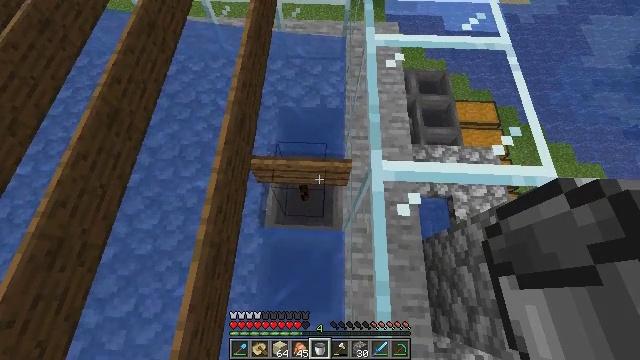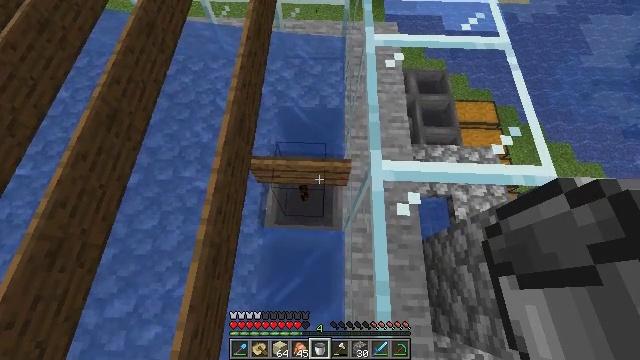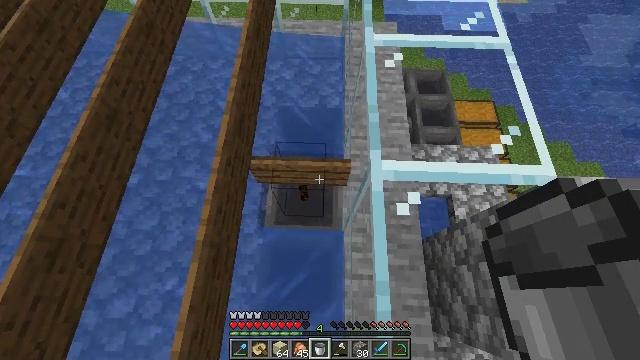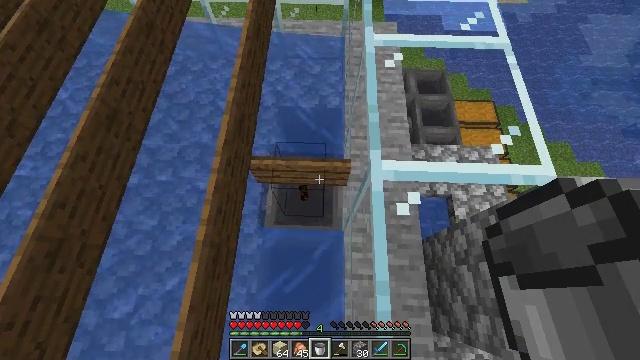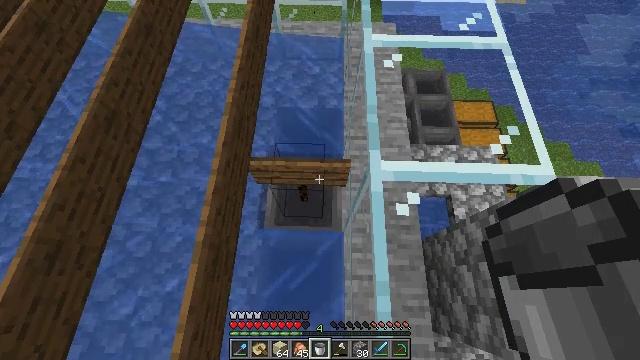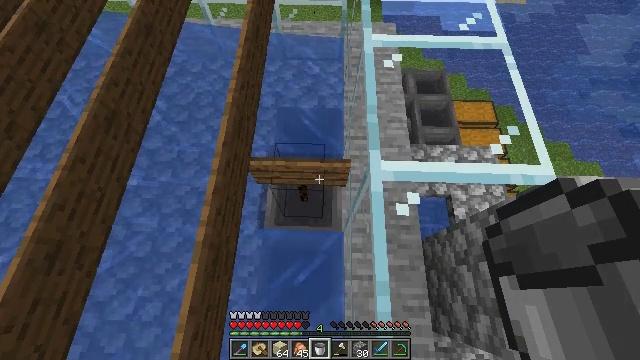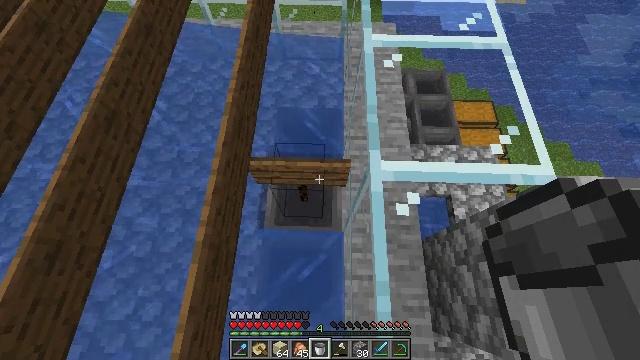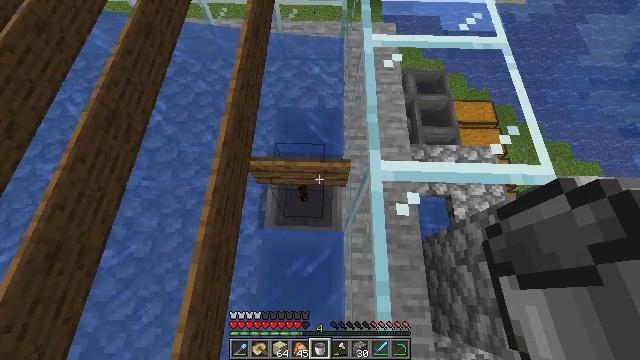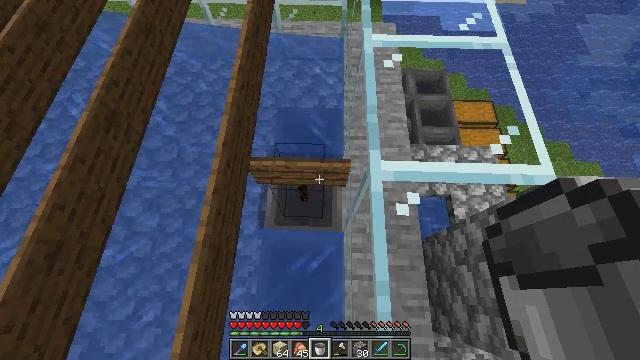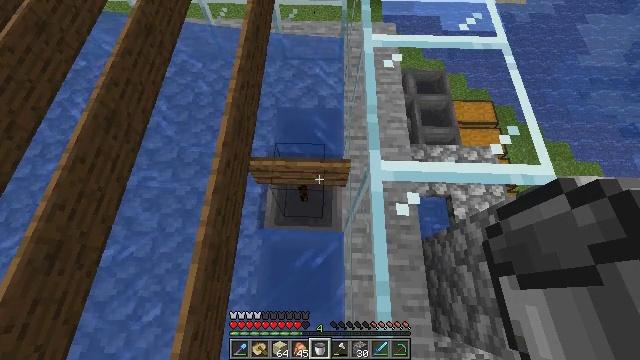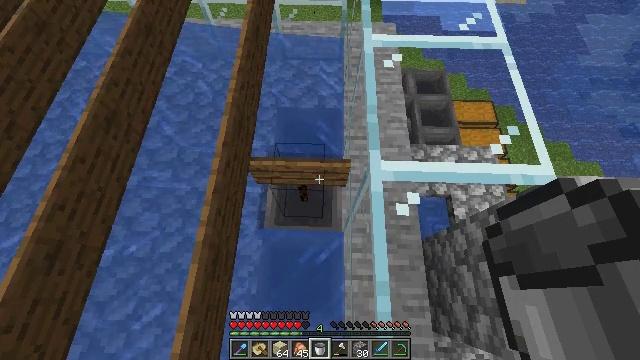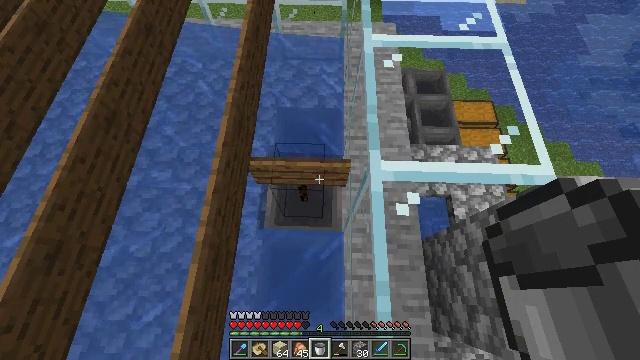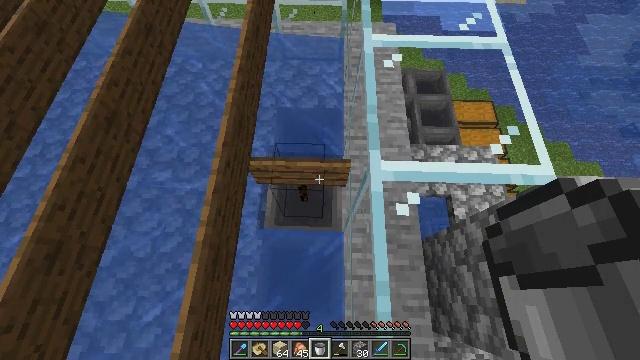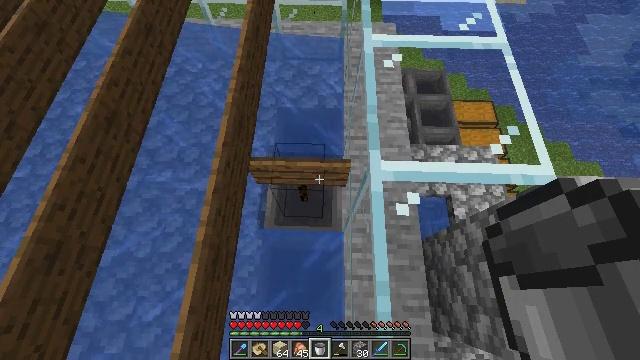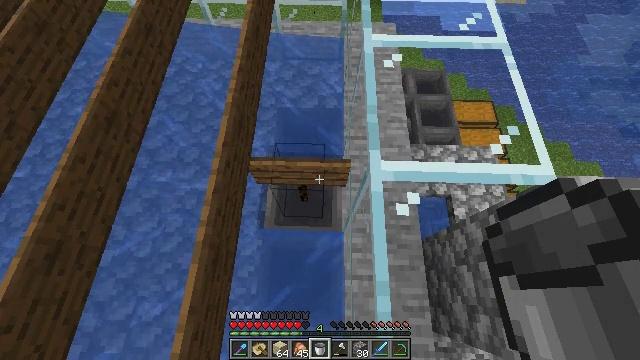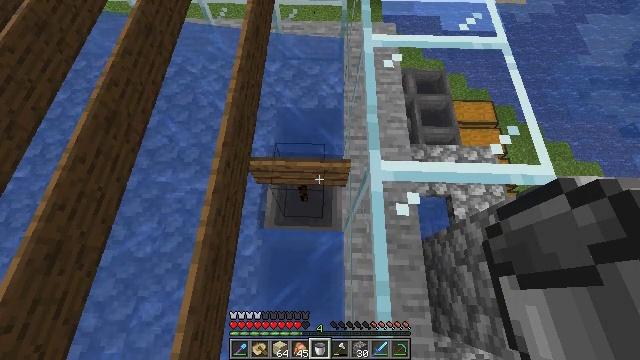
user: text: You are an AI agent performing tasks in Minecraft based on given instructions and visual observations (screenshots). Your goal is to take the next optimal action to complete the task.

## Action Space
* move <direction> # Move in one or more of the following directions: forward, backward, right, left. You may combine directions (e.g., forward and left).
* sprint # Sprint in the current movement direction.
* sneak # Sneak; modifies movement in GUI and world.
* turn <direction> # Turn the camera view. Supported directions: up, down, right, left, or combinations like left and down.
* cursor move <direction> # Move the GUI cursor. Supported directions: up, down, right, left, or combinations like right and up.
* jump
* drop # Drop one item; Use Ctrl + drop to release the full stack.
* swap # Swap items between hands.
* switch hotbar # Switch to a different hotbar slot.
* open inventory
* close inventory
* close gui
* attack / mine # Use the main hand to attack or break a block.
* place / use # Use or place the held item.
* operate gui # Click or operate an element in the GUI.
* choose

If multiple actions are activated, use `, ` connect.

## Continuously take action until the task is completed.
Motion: motion action
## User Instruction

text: Remove the spruce sign from its place.
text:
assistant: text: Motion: sneak
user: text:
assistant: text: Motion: sneak
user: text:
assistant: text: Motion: sneak
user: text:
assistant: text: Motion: sneak
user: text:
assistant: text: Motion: sneak
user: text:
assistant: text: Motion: sneak
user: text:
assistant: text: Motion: sneak
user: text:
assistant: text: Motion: sneak
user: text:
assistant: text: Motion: sneak
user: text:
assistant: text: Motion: sneak
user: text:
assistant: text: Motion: sneak
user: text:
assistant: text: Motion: sneak
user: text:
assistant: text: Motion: sneak
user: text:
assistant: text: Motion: sneak
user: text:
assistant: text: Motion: sneak
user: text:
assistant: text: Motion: sneak
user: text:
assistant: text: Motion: sneak
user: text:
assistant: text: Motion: sneak
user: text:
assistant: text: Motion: sneak
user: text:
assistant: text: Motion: sneak
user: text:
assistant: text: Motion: sneak
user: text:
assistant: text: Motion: sneak
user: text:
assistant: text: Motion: sneak
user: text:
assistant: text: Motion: sneak
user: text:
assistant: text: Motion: sneak
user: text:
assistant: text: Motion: sneak
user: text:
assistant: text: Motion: sneak
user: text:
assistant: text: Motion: sneak
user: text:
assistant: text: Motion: sneak
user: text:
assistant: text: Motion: sneak